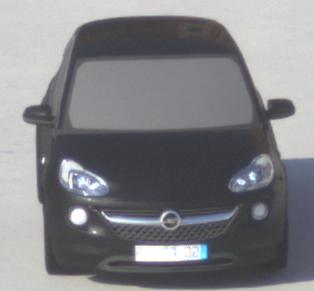
Make: Opel
Model: ADAM 1.2
Detailed model: ADAM
Model produced from: 2013/01
Model produced until: 2014/11
Doors: 3
Color: black
Road condition: dry road
Daytime: morning or afternoon
Contrast: high contrast